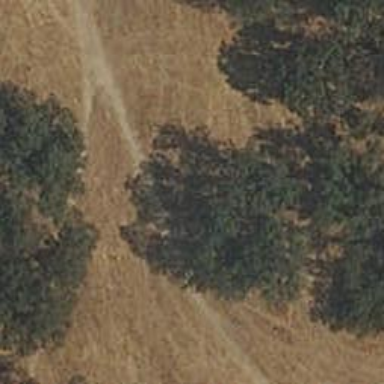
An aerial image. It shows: Dirt path.